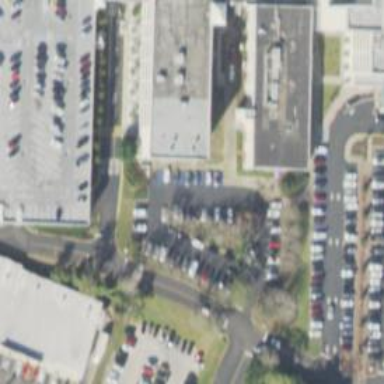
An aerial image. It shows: Parking space is available.